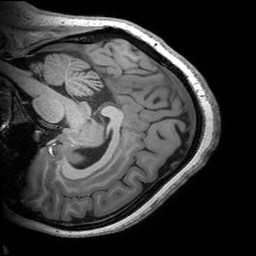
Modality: T1w
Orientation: sagittal
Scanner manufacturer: siemens
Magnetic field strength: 3 T
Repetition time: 2.53 s
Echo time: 0.00299 s